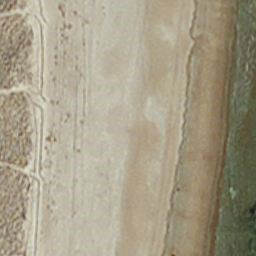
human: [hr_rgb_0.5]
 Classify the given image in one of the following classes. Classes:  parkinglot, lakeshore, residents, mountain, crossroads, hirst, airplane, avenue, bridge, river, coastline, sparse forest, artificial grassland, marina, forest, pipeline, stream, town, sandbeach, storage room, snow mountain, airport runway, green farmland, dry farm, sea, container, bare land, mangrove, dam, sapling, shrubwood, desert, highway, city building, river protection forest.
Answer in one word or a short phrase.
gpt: sandbeach